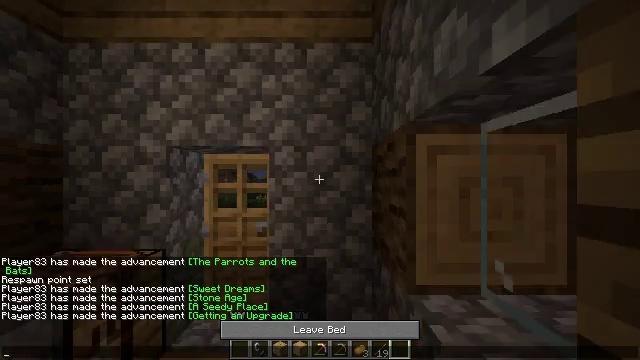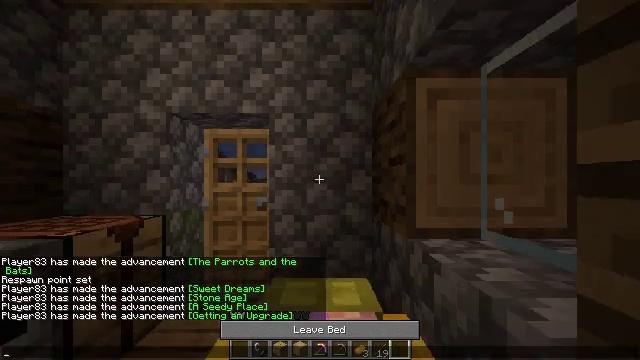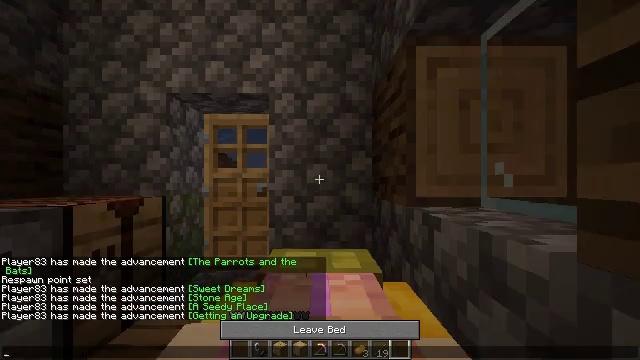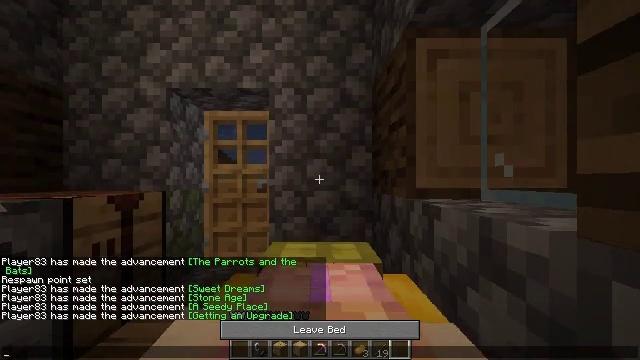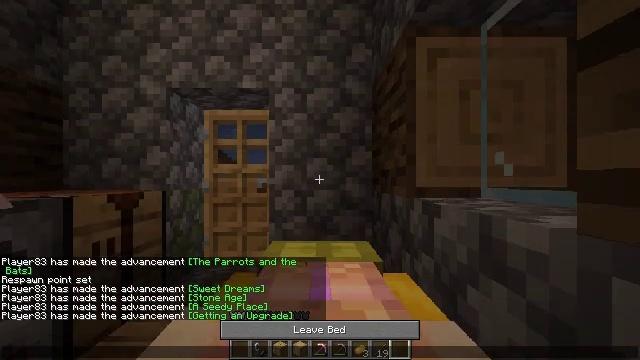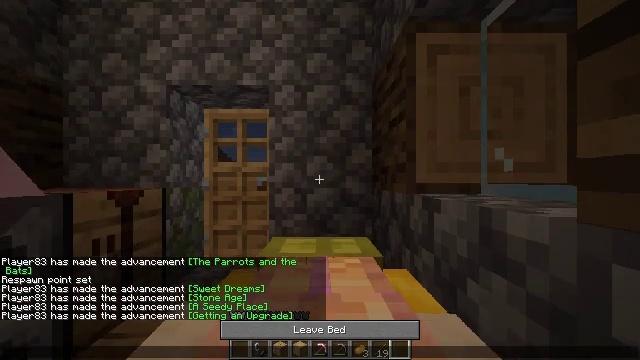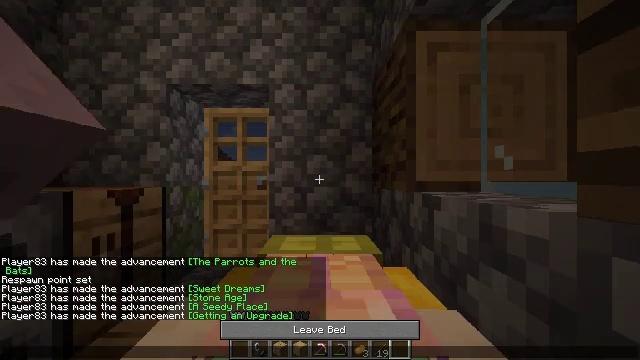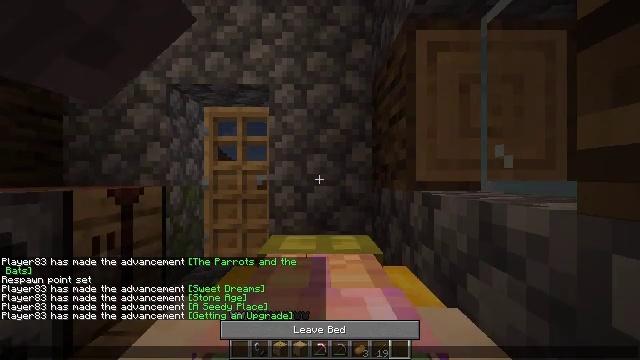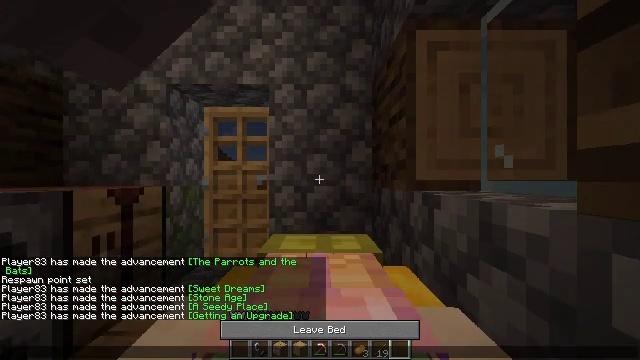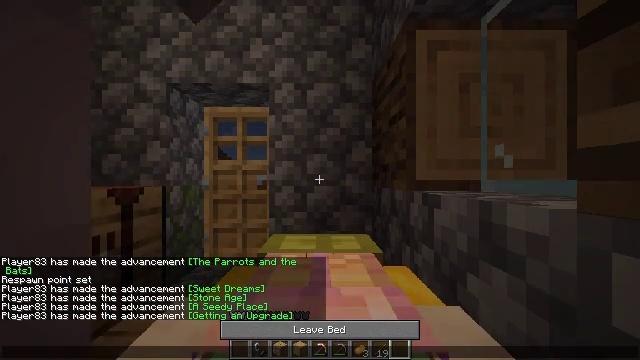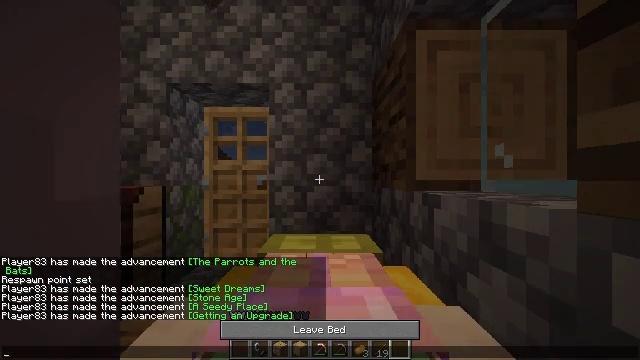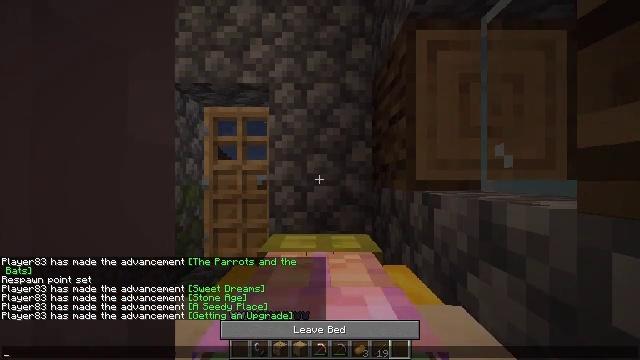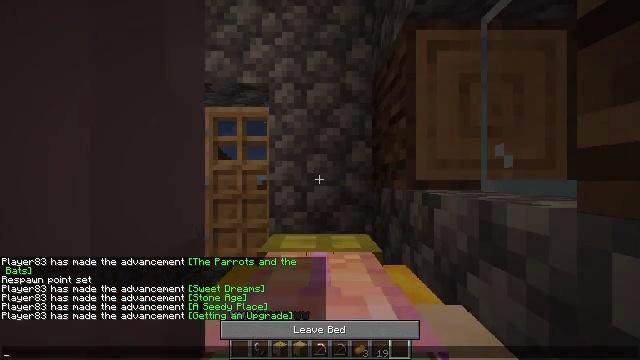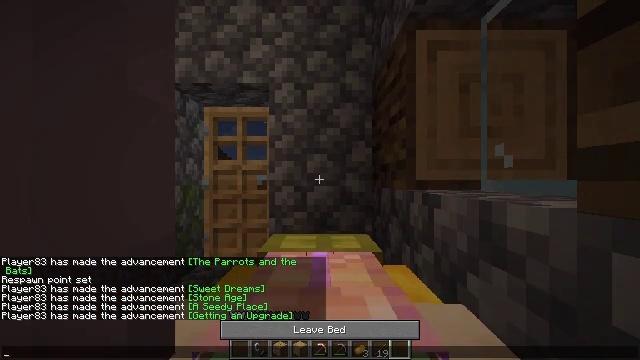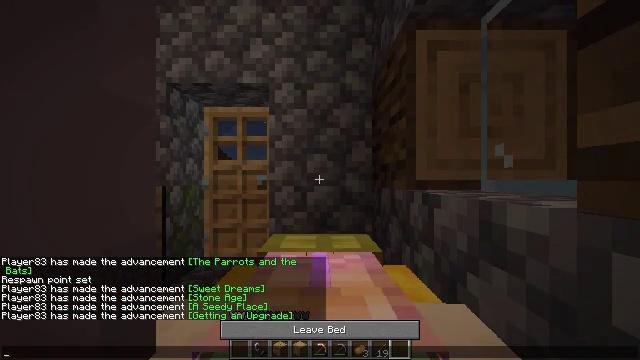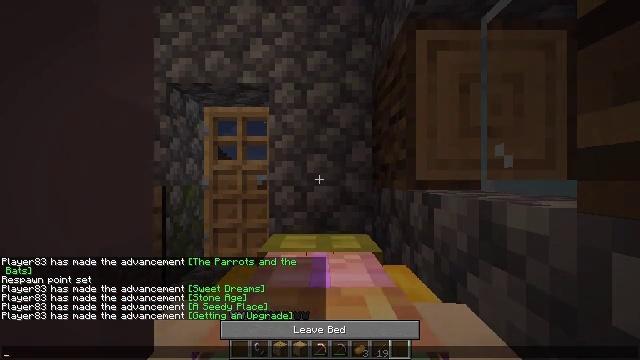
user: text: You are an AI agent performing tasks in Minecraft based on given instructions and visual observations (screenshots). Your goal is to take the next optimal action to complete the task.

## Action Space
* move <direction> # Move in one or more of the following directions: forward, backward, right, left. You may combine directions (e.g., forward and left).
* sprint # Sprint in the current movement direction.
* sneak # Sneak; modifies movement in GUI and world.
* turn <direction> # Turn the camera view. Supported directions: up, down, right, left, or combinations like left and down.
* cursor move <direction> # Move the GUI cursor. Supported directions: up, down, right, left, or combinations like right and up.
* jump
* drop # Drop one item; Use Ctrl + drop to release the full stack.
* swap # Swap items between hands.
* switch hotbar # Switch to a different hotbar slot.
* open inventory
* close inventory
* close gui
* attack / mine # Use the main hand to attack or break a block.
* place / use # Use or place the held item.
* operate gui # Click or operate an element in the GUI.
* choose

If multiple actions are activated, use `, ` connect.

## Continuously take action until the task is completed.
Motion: motion action
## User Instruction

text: Break the yellow bed.
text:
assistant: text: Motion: no_op
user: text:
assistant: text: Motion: no_op
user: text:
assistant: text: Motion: no_op
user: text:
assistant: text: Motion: no_op
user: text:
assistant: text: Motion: no_op
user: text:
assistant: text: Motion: no_op
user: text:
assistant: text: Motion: no_op
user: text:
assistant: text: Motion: no_op
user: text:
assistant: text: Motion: no_op
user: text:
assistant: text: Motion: no_op
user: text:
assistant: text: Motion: no_op
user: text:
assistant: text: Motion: no_op
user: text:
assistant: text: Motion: no_op
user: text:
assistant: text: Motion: no_op
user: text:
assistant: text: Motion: no_op
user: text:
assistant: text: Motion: no_op
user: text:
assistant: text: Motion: no_op
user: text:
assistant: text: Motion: no_op
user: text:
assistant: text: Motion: no_op
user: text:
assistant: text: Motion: no_op
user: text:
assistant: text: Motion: no_op
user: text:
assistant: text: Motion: no_op
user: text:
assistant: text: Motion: no_op
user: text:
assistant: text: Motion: no_op
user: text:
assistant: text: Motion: no_op
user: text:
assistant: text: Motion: no_op
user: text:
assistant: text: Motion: no_op
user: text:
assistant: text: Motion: no_op
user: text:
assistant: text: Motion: no_op
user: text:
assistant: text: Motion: no_op